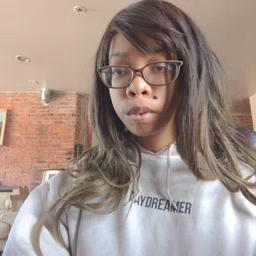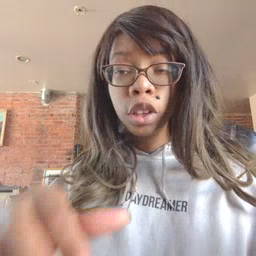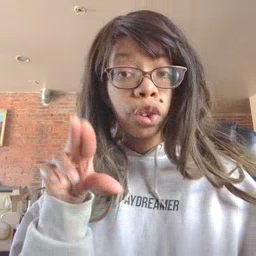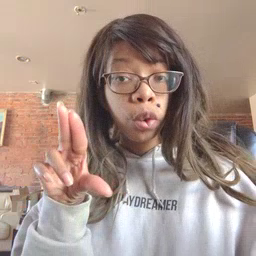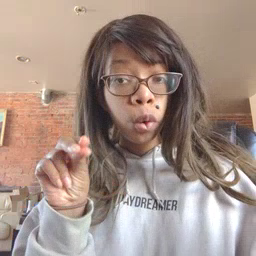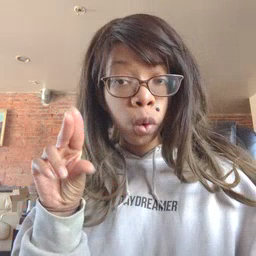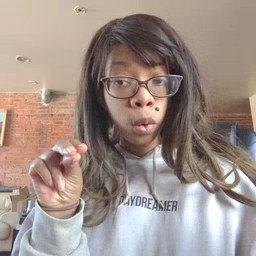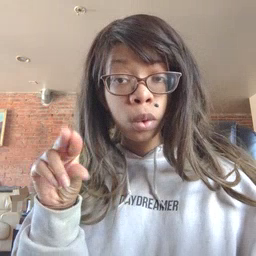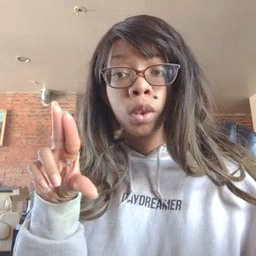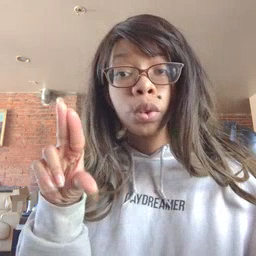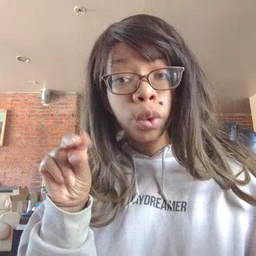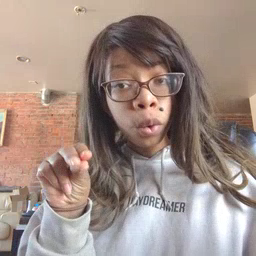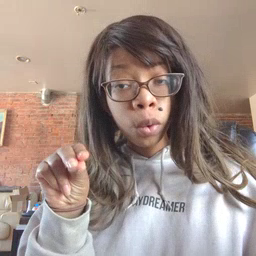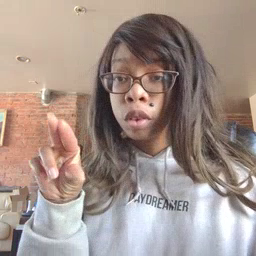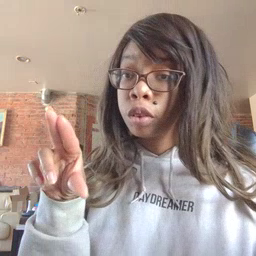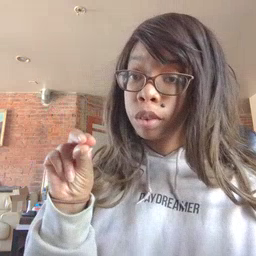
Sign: no